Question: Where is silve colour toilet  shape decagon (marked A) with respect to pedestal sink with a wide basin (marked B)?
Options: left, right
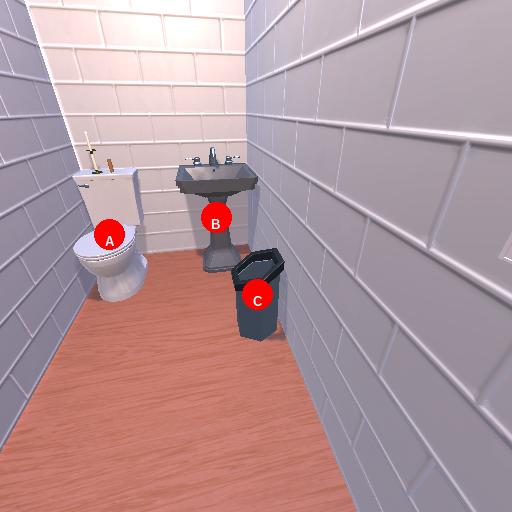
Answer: left